Question: This is my first time working with pagination. The issue I am having is that I am getting multiple responses from the Instagram API after a certain amount of clicks to the pagination button. I think I have narrowed down the issue to the fact that the function is probably firing multiple times. Take a look at my functions.
Receives the data and sorts it to the other functions:
'''
function sortAndStore(data) {
var images = data.data,
pagLink = data.pagination.next_url;
var newImages = [];
for (i = 0; i < images.length; i++) {
var link = images[i].link,
standardRes = images[i].images.standard_resolution.url,
thumb = images[i].images.thumbnail.url;
var tempImages = new Object();
tempImages.link = link;
tempImages.standard_res = standardRes;
tempImages.thumbnail = thumb;
newImages.push(tempImages);
}
createLayout(newImages);
loadMore(pagLink);
}
'''
Creates the desired layout (sloppy right now but working):
'''
function createLayout(data) {
var images = data;
if ($('#authorizeInsta').css('display') === 'inline') {
$('#authorizeInsta').hide();
// Adds additonal structure
$('<div id="instagramFeed" class="row-fluid" data-count="0"></div>').insertAfter('.direct_upload_description_container');
}
if (!$('#feedPrev').length > 0) {
$('<ul id="feedNav" class="pagination"><li><a id="feedPrev" href="#">Prev</a></li><li><a id="feedNext" href="#">Next</a></li></div>').insertAfter('#instagramFeed');
}
var count = $('#instagramFeed').data('count'),
countParse = parseInt(count);
newCount = countParse + 1;
$('<div id="row' + newCount + '" class="span3">').appendTo('#instagramFeed');
$('#instagramFeed').data('count', newCount);
for (i = 0; i < images.length; i++) {
var link = images[i].link,
standardRes = images[i].standard_res,
thumb = images[i].thumbnail,
newImage = '<img data-image="' + standardRes + '" src="' + thumb + '" class="feedImage" id="feedImage' + i + '"/>';
$(newImage).appendTo('#row' + newCount + '');
}
imageSelect();
}
'''
Pagination function:
'''
function loadMore(link) {
var pagLink = link;
console.log(pagLink);
$('#feedPrev').unbind('click').click(function(event) {
$.ajax({
url: link,
type: 'GET',
dataType: 'jsonp',
})
.done(function(data) {
sortAndStore(data);
})
.fail(function(data, response) {
console.log(data);
console.log(response);
});
return false;
});
}
'''
I understand that the issue is probably here in the sortAndStore function
'''
createLayout(newImages);
loadMore(pagLink);
'''
And here is what the pagination link console logs out to. The issue being that I clicked the button three times and I got four responses. The first two times were fine. I got one pagination link, but the third time I received two response.

If you can see a different issue or suggest a different way to structure my functions it would be greatly appreciated. The data parameter in the sortAndStore function is the data from the original Instagram API call.
Thanks,
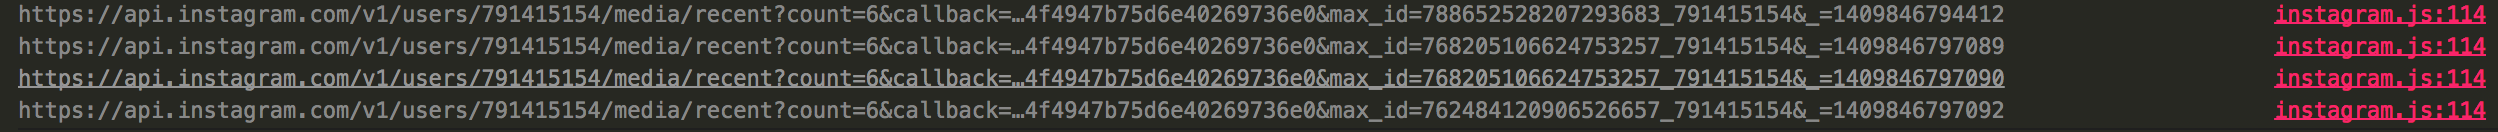
Answer: Figured it out! The issue was that every time the pagination button was clicked the browser was storing a new value for pagLink. Therefore, after clicking the button twice, there were two stored variables which made two pagination API calls.
The fix is to redefine the variable every time a new pagination link goes through the function, not to define an additional pagLink variable.
So this:
'''
function sortAndStore(data) {
var images = data.data;
pagLink = data.pagination.next_url;
'''
Instead of this:
'''
function sortAndStore(data) {
var images = data.data,
pagLink = data.pagination.next_url;
'''
So the solution was to redefine the variable, not to add an additional one, like I was doing by accident.